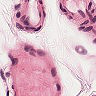
Metastatic tissue present: no